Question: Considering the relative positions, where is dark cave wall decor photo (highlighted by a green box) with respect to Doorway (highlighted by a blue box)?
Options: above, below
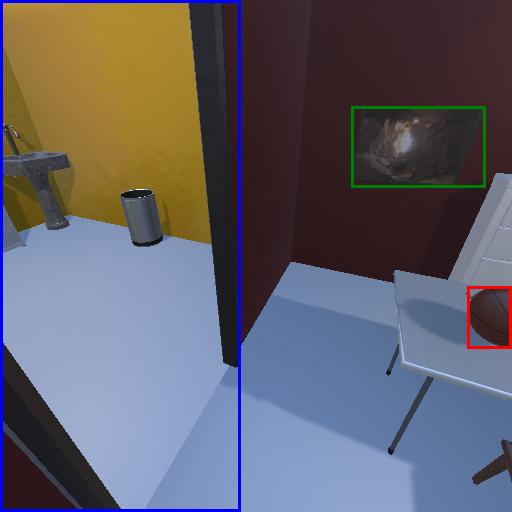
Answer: above